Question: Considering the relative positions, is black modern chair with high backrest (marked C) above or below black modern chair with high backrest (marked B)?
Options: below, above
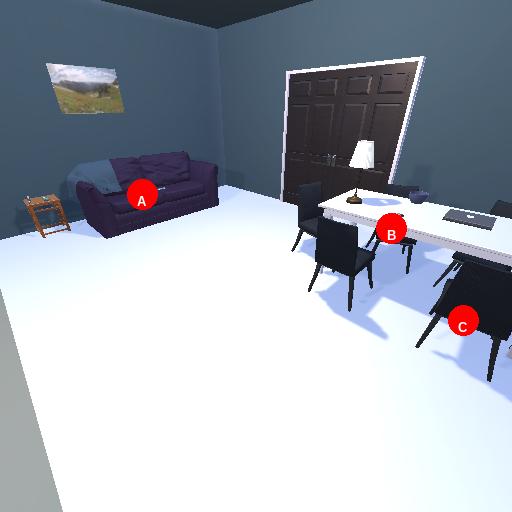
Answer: below